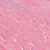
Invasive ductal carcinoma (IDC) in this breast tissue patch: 0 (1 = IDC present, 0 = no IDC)